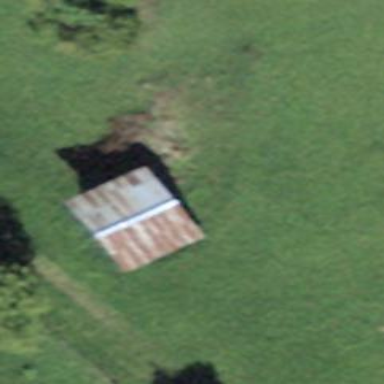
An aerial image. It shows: Cabin.